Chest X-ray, AP view. Patient: 76 years old, sex M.
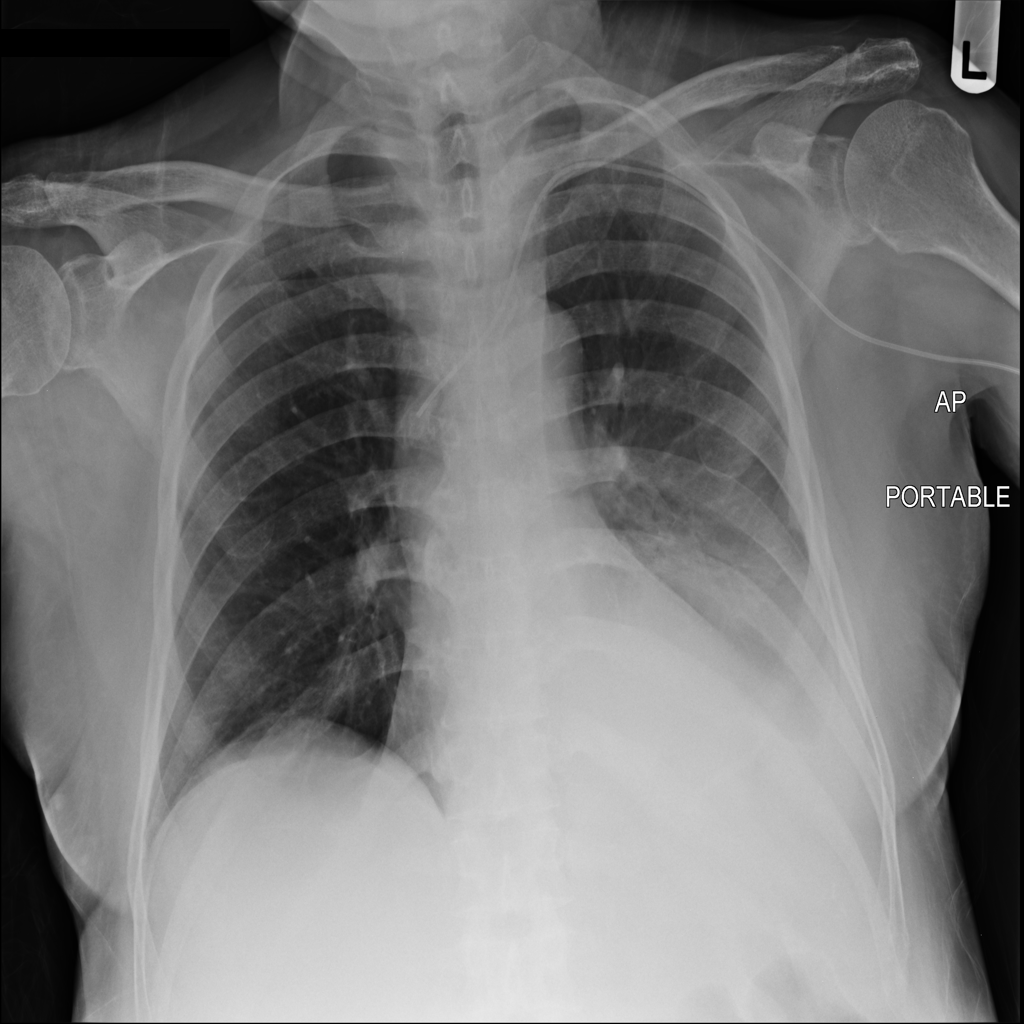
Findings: Effusion